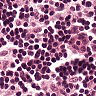
Metastatic tissue present: no